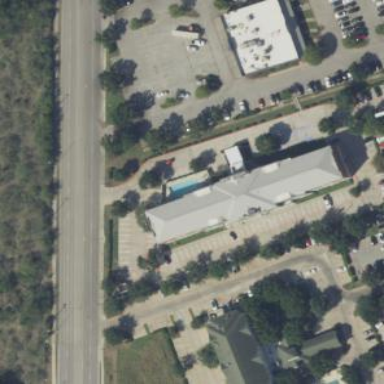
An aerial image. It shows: Hotel building.